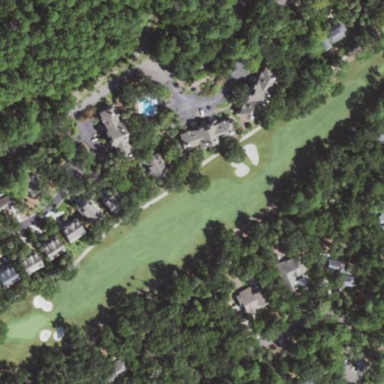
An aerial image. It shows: Scenic golf fairway.